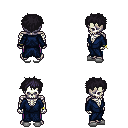
a pixel art fantasy rpg character, male body template, skeleton, blue robe, magenta pants, raven bedhead hairstyle, bracelets, white slippers, four views (front, back, left, right), 2x2 character sprite sheet, small pixel art, hard edges, no anti-aliasing